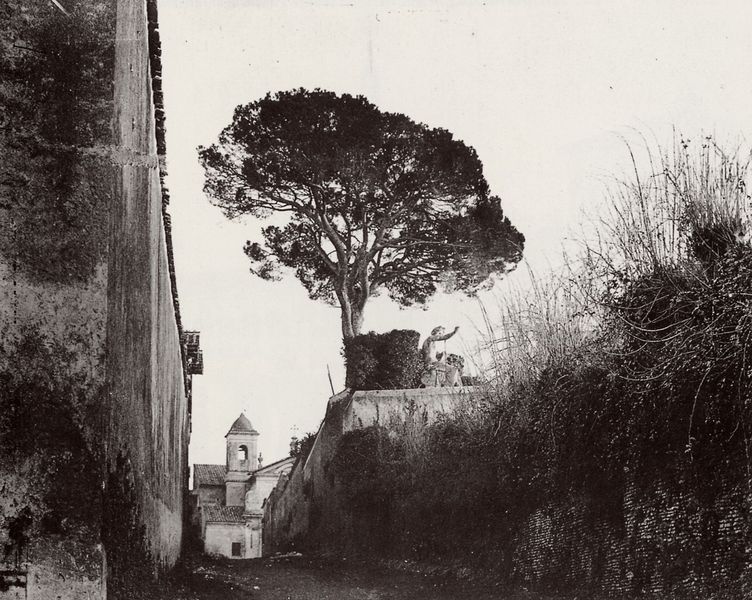
Titel: Rom, Vicolo Sterrato
Künstler: Ludovico Tuminello
Standort: Rom
Institution: Sammlung Silvio Negro
Schlagwörter: baum, blätter, hand, himmel, laub, mann, schatten, weiß, bäume, kirchturm, landschaft, sand, stadt, äste, fenster, geste, grau, hintergrund, schwarz, strasse, tür, zeichnung, dach, gebäude, gras, haus, park, weg, wiese, wand, architektur, arm, mensch, stein, steine, ferne, gräser, häuser, hügel, natur, stamm, strauch, zweige, busch, büsche, gebüsch, kirche, sträucher, figur, pflanzen, krone, anhöhe, turm, garten, skulptur, statue, balkon, fassade, gasse, dorf, mauer, ziegel, hecke, herbst, bank, sepia, böschung, baumkrone, hoch, foto, fotografie, photographie, burg, hauswand, kreuz, moos, druck, schwarzweiss, photo, gemäuer, putz, glocke, untersicht, stadtmauer, pinie, gestrüpp, bau, fensterlos, photografie, winken, and, wall, architektu, phot, blickpunkt, forografie, fitigrafie, blickleitung, definiert, ifoto